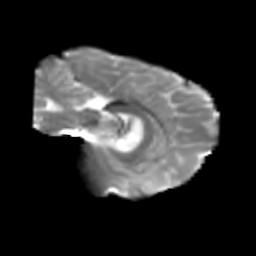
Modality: T2w
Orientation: sagittal
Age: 29
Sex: female
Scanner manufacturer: siemens
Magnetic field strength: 3 T
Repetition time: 1.8 s
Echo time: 0.07 s